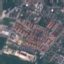
Land use / land cover class: Residential